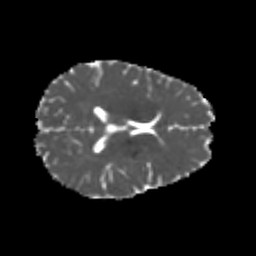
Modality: MD
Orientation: axial
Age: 24
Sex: female
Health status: healthy
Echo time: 0.074 s